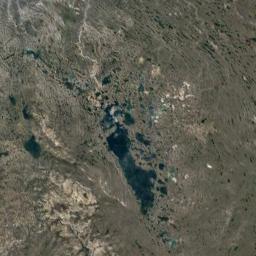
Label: wetland